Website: bh-photo
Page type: customer-info-address
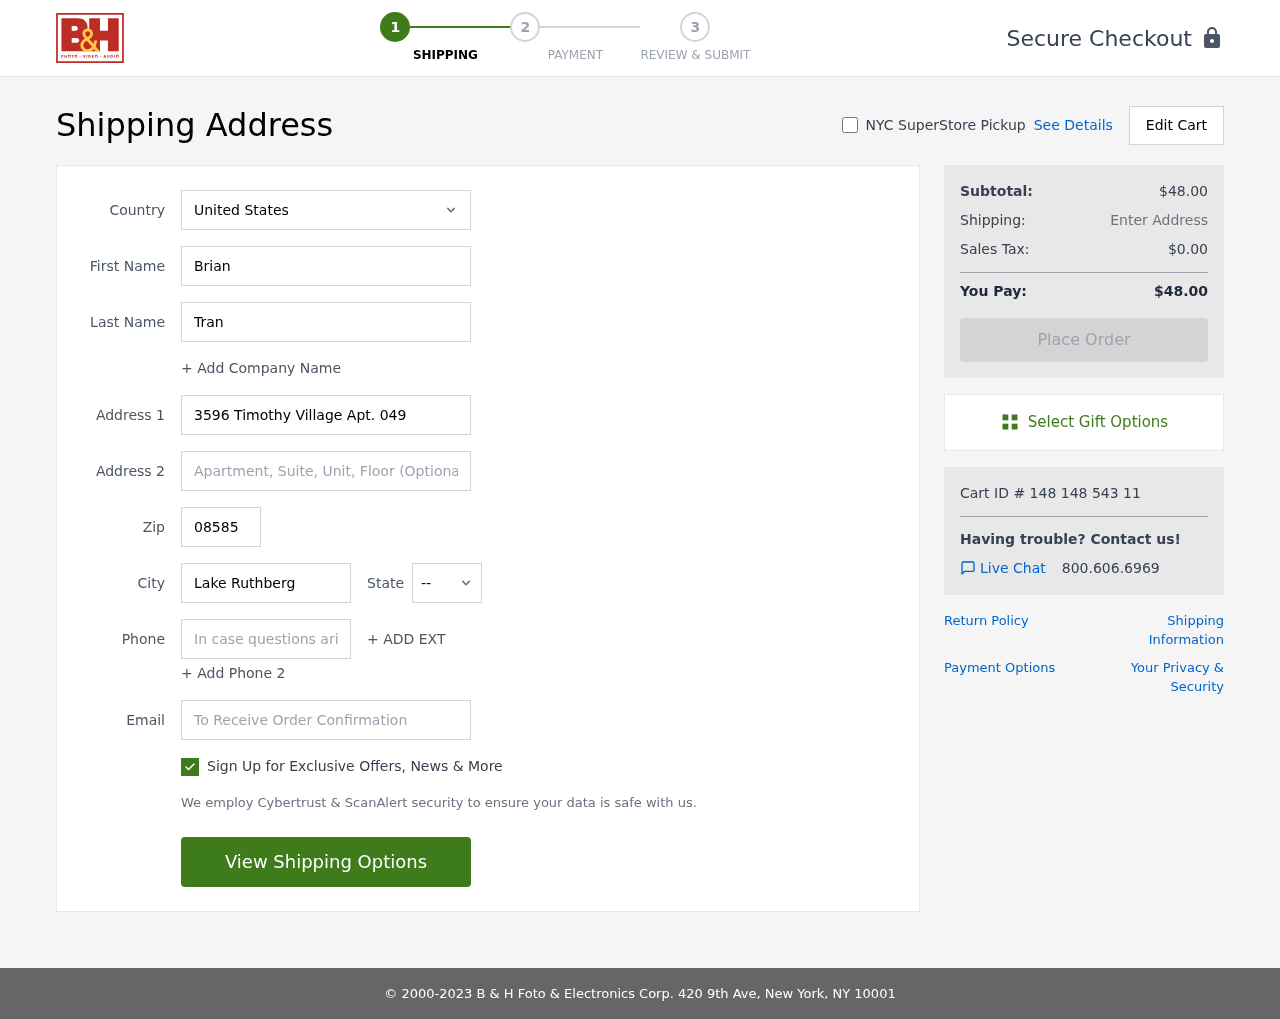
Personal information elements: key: PII_CITY
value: Lake Ruthberg
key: PII_COUNTRY
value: United States
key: PII_EMAIL
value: brian.tran@gmail.com
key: PII_FIRSTNAME
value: Brian
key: PII_LASTNAME
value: Tran
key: PII_PHONE
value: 8635473939
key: PII_POSTCODE
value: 08585
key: PII_STATE_ABBR
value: SC
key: PII_STREET
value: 3596 Timothy Village Apt. 049
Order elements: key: ORDER_SUBTOTAL
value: $48.00
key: ORDER_TAX
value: $0.00
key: ORDER_TOTAL
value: $48.00
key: ORDER_ID
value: Cart ID # 148 148 543 11